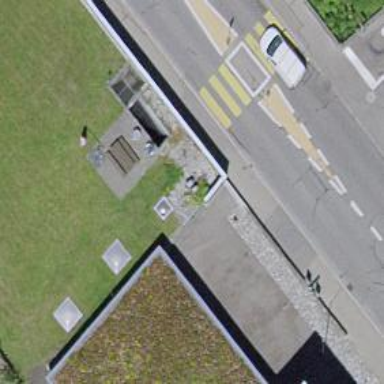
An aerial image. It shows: Bus stop with platform for public transport.